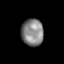
Tissue: prostate
Cell type: T cells
Senescence score: 0.3531
Nuclear area (px): 586
Mean DAPI intensity: 132.691